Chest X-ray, AP view. Patient: 42 years old, sex M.
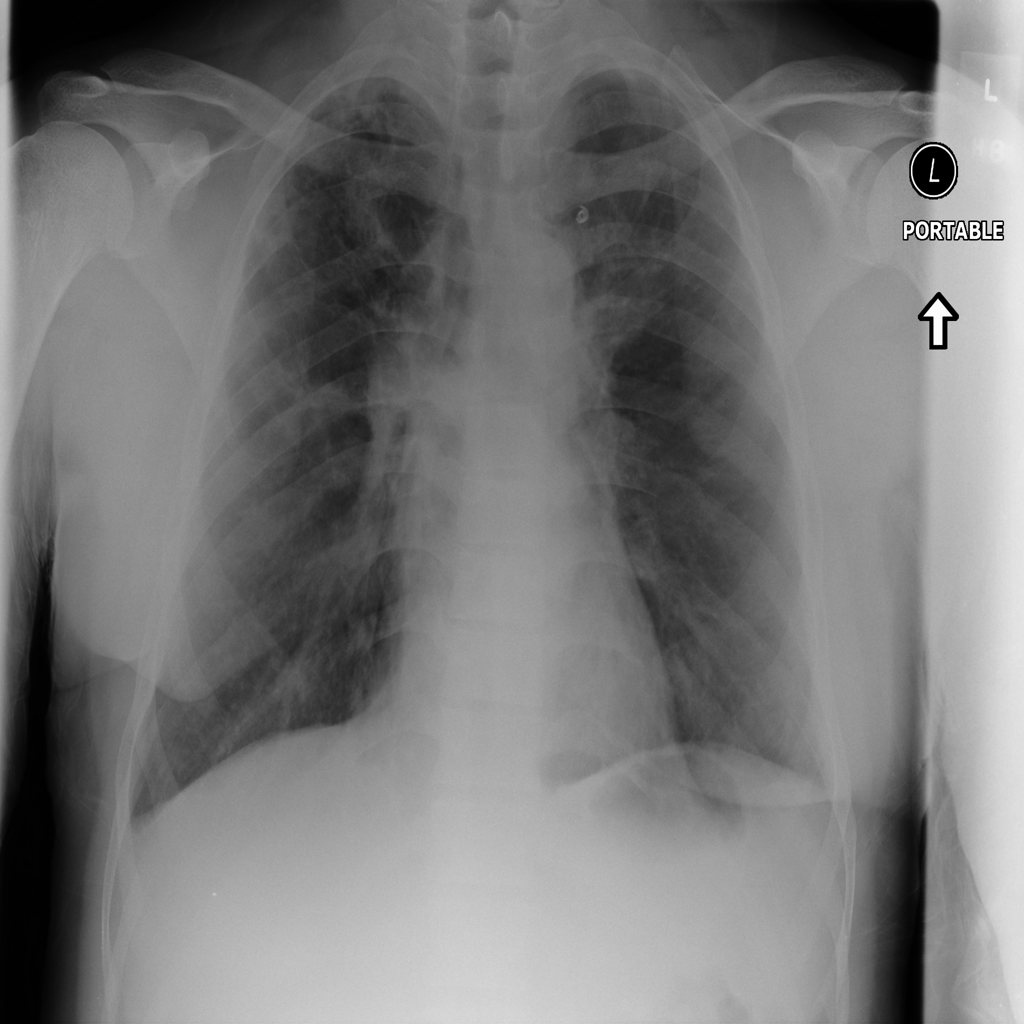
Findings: Infiltration